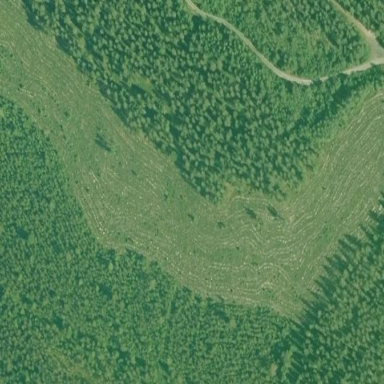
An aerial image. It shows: Clearcut area created by human activity.